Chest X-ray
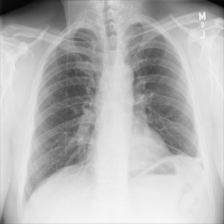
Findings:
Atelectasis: negative
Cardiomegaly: negative
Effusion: negative
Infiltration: negative
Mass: negative
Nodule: negative
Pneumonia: negative
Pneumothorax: negative
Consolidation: negative
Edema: negative
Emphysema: negative
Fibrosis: negative
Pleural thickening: negative
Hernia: negative